Question: I test an application with crystal report.
I create 1 dataset with 4 tables (master, items, solution, evaluation) and this is my code
'''
//Master
dsMaster.Tables["master"].ImportRow(dtMaster.Rows[0]);
//Items
DataTable dtItems = getItems(_mdReqMaster.id);
if(dtItems.Rows.Count > 0){
foreach(DataRow dr in dtItems.Rows){
dsMaster.Tables["items"].ImportRow(dr);
}
}
//TeamTech
DataTable dtTechnicians = getTechnicians(_mdReqMaster.id);
if (dtTechnicians.Rows.Count > 0)
{
foreach (DataRow dr in dtTechnicians.Rows)
{
dsMaster.Tables["technicians"].ImportRow(dr);
}
}
//Solution
DataTable dtSolution = getSolution(_mdReqMaster.id);
if (dtSolution.Rows.Count > 0)
{
foreach (DataRow dr in dtSolution.Rows)
{
dsMaster.Tables["solutions"].ImportRow(dr);
}
}
//Evaluate
DataTable dtEvaluate = getEvaluate(_mdReqMaster.id);
if (dtEvaluate.Rows.Count > 0)
{
foreach (DataRow dr in dtEvaluate.Rows)
{
dsMaster.Tables["evaluation"].ImportRow(dr);
}
}
'''
Data added see my picture:

---
'''
report.Load(Path.Combine(
HostingEnvironment.MapPath("~/Reports/"), "report.rpt"));
//report.Database.Tables[0].SetDataSource(dsMaster.Tables[0]);
//report.Database.Tables[1].SetDataSource(dsMaster.Tables[1]);
report.SetDataSource(dsMaster);
report.Refresh();
Stream stream = report.ExportToStream(ExportFormatType.PortableDocFormat);
MemoryStream streamReader = new MemoryStream();
stream.CopyTo(streamReader);
return streamReader.ToArray();
'''
Output:
I get only data from table master. And when I use Database. Tables[0].SetDataSource(dsMaster.Tables[0]) I get login error, looks like I need to set login to report and I think I don't need to set that because I use dataset. Can someone help me, please? Thank you so much.
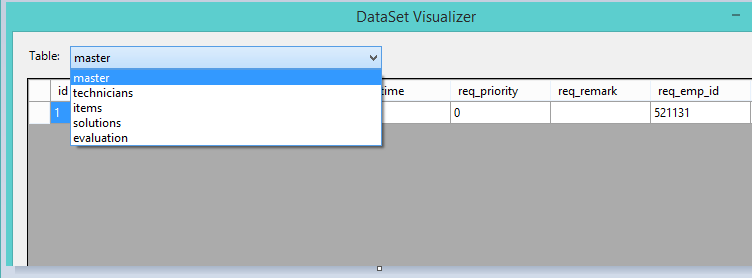
Answer: My problem is me, i'm use another table in sub report then i need to add that data to sub report